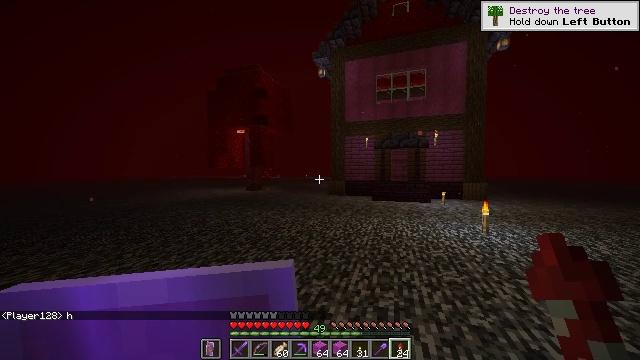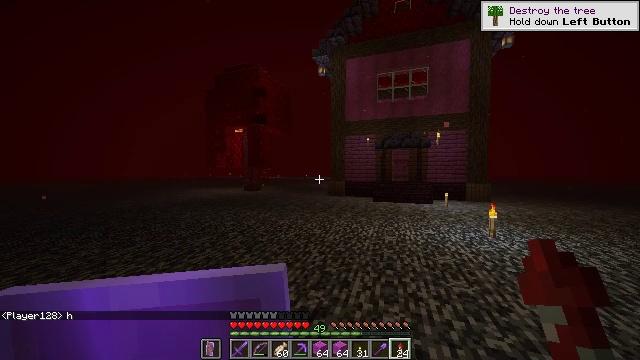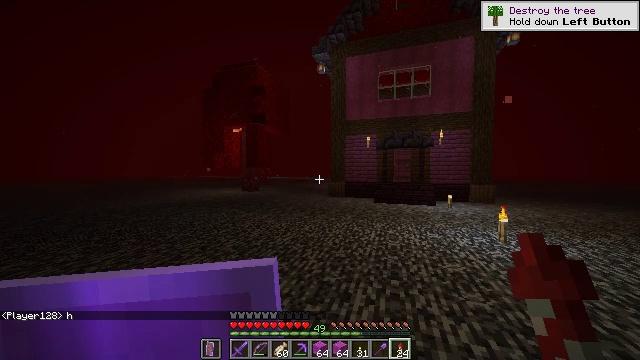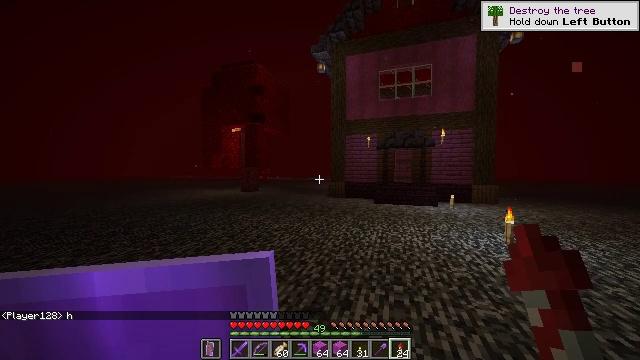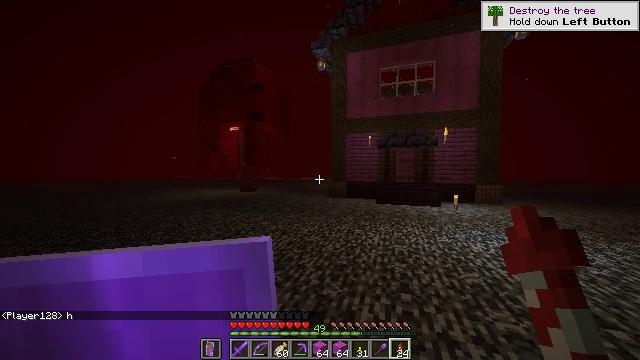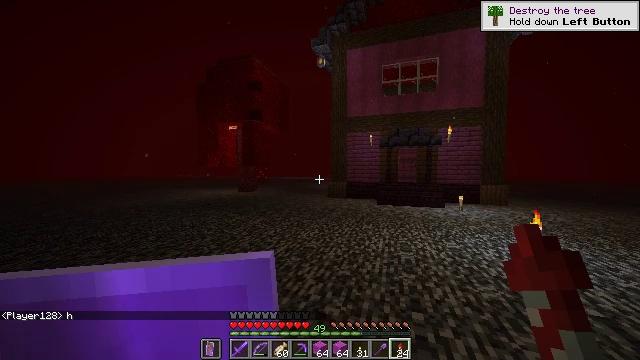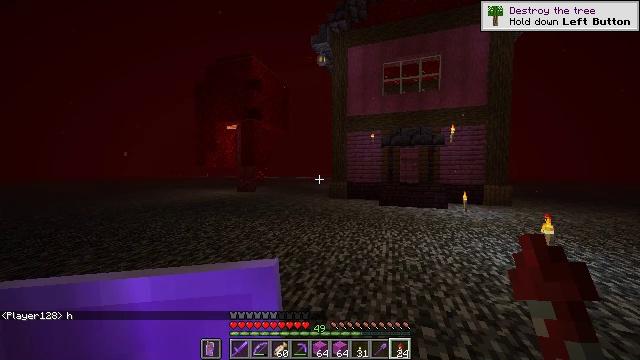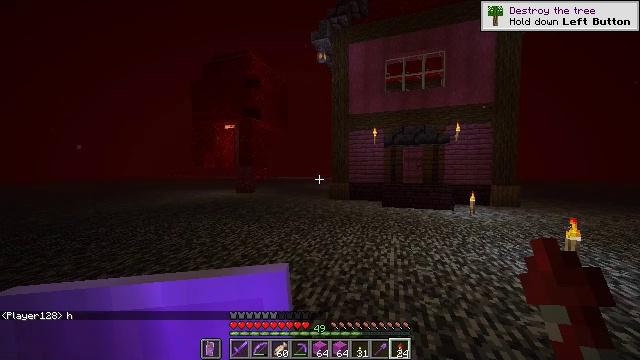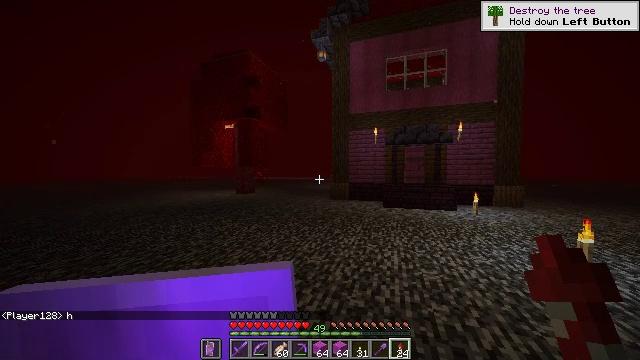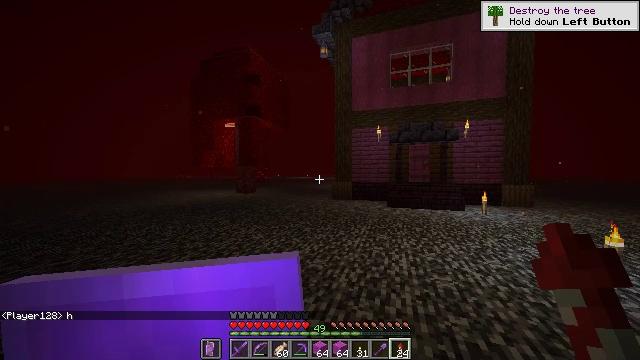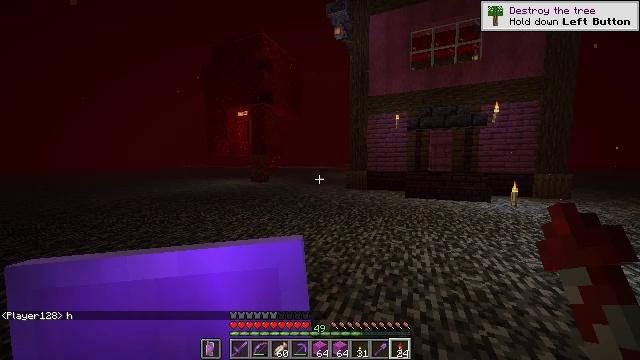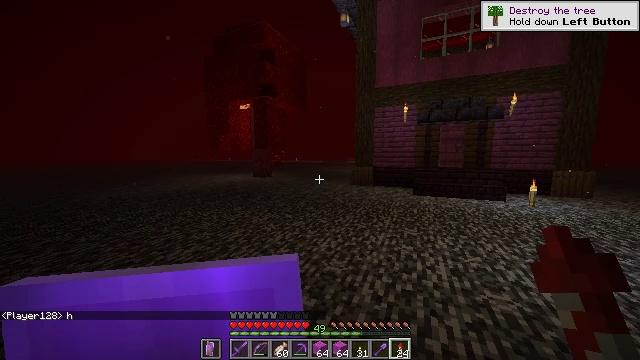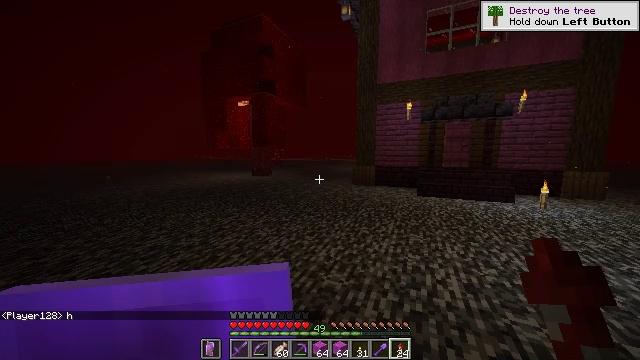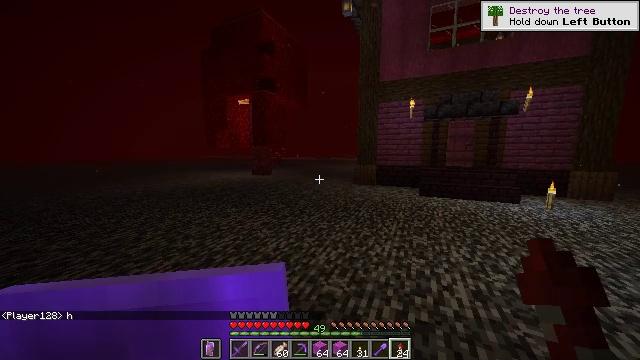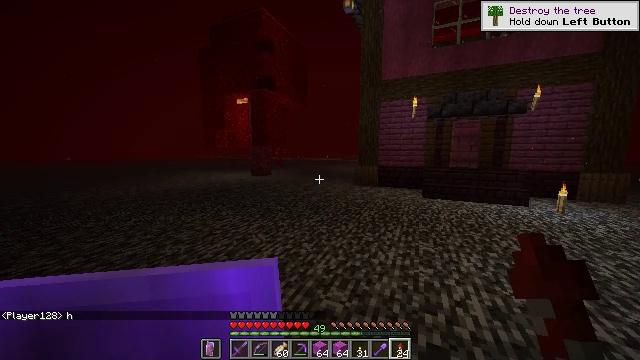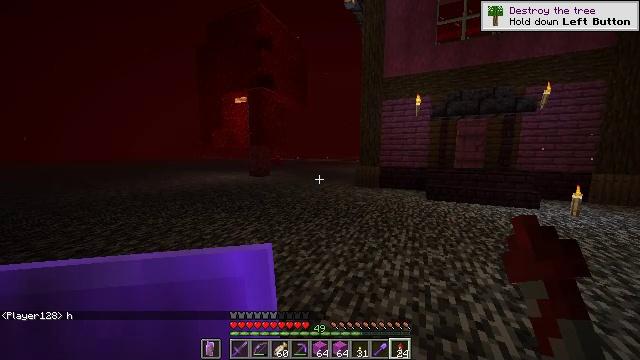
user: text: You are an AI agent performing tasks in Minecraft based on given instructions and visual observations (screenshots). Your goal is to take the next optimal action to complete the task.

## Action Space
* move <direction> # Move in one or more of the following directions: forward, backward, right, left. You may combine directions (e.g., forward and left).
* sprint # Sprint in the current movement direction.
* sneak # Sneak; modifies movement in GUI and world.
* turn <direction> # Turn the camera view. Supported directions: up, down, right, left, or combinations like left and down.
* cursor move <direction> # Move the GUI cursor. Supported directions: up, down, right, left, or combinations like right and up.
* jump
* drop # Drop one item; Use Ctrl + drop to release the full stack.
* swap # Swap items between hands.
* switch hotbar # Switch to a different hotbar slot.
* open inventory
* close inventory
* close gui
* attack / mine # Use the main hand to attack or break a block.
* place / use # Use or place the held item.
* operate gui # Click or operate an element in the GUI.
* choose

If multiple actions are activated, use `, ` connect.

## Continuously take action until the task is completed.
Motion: motion action
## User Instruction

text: Craft a magenta carpet.
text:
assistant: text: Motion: move forward, sprint
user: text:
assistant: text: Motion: move forward, sprint
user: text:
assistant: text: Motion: move forward, sprint
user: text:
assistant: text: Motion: move forward, sprint
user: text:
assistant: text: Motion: move forward, sprint
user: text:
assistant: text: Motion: move forward, sprint
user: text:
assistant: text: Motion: move forward, sprint
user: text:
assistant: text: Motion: move forward, sprint
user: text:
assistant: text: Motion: move forward, sprint
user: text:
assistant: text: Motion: move forward, sprint, turn left and down
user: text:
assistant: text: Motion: move forward, sprint, turn left and down
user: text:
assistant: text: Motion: move forward, sprint
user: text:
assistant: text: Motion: move forward, sprint
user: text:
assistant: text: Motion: move forward, sprint
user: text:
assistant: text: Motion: move forward, sprint
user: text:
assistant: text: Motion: move forward, sprint
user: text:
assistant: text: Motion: move forward, sprint
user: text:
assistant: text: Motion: move forward, sprint
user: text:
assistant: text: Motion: move forward, sprint
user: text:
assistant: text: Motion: move forward, sprint
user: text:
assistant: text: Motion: move forward, sprint
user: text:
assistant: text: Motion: move forward, sprint
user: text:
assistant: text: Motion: move forward, sprint
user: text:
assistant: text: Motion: move forward, sprint
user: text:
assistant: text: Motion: move forward, sprint
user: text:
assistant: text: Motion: move forward, sprint
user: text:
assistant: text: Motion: move forward, sprint
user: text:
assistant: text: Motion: move forward, sprint
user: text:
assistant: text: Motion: move forward, sprint
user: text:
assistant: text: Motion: move forward, sprint